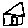
Label: house